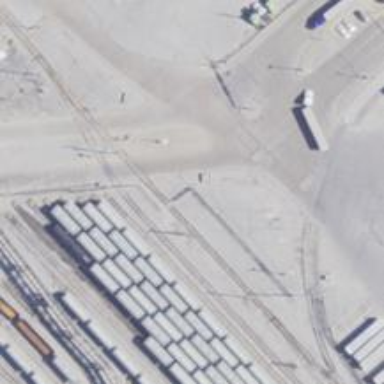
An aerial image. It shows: Level crossing along the railway.